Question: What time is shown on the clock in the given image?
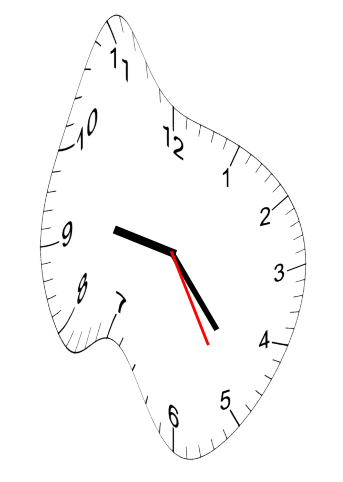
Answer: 09:23:25